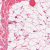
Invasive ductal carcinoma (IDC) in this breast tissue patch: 0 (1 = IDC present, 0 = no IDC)